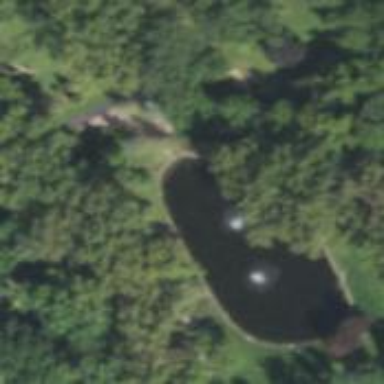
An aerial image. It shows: Peaceful pond surrounded by nature.